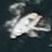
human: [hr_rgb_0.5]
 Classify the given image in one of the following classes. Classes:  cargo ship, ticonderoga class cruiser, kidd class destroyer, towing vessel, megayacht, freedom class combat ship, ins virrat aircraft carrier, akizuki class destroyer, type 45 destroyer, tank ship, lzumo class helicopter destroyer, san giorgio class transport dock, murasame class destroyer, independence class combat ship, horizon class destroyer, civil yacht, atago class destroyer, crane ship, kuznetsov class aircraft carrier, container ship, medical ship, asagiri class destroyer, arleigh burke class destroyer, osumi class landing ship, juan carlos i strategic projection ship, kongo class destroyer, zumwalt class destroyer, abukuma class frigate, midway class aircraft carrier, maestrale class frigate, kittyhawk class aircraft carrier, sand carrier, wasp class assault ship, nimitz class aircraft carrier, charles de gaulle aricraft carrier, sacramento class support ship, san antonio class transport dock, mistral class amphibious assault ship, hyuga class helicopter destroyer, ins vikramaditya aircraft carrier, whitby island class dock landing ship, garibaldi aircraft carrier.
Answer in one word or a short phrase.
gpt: Civil yacht